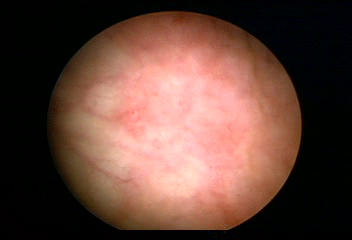
Modality: WLC
Class: Normal mucosa
Bladder cancer association: No